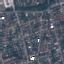
Land use / land cover: Residential